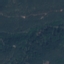
Land use / land cover class: Forest